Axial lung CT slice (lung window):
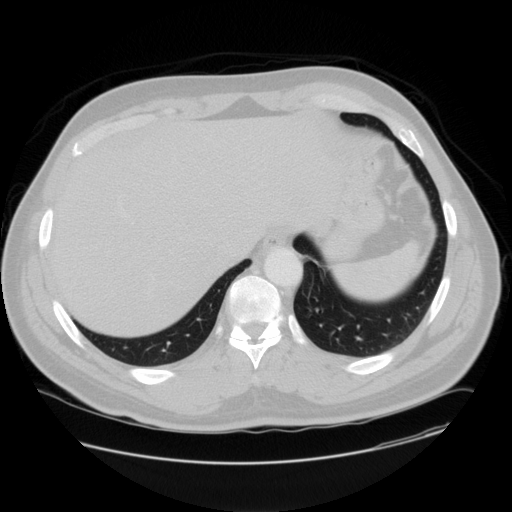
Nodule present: no